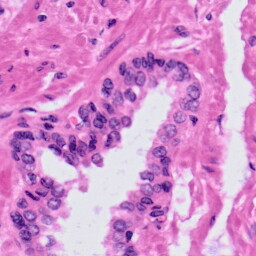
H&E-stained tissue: Prostate